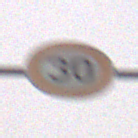
Verkehrszeichen: Geschwindigkeit30
Umgebung: Outdoor, Nature
Tageszeit: Midday
Wetter: Overcast
Licht: Natural
Jahreszeit: Winter
Kontrast: LowContrast